Question: I have a basic line chart with two lines like this

I want to apply background in part where only blue line is to highlight part where both lines are. What is the best way to do this in D3.js?
Part of my code
'''
x = d3.time.scale()
.domain([date_from, date_to])
.range([0, width])
y = d3.scale.linear()
.domain([15, 30])
.range([height, 0])
line = d3.svg.line()
.x((d, i) -> x(parseDate(d.date)))
.y((d) -> y(d.price))
svg = d3.select("#graph").append("svg:svg")
.attr("width", width + 50)
.attr("height", height + 50)
.append("svg:g")
.attr("transform", "translate(25, 25)")
svg.append("svg:g")
.attr("class", "x axis")
.attr("transform", "translate(0, #{height})")
.call(xAxis)
svg.append("svg:g")
.attr("class", "grid")
.attr("transform", "translate(0, #{height})")
.call(xAxis.tickSize(-height, 0, 0).tickFormat("").ticks(80))
svg.append("svg:g")
.attr("class", "grid")
.call(yAxis.tickSize(-width, 0, 0).tickFormat("").ticks(40))
svg.append("svg:path")
.attr("class", "line")
.attr("d", line(data))
.style("stroke", (d) -> color("year"))
svg.append("svg:path")
.attr("class", "line")
.attr("d", line(data2))
.style("stroke", (d) -> color("month"))
'''
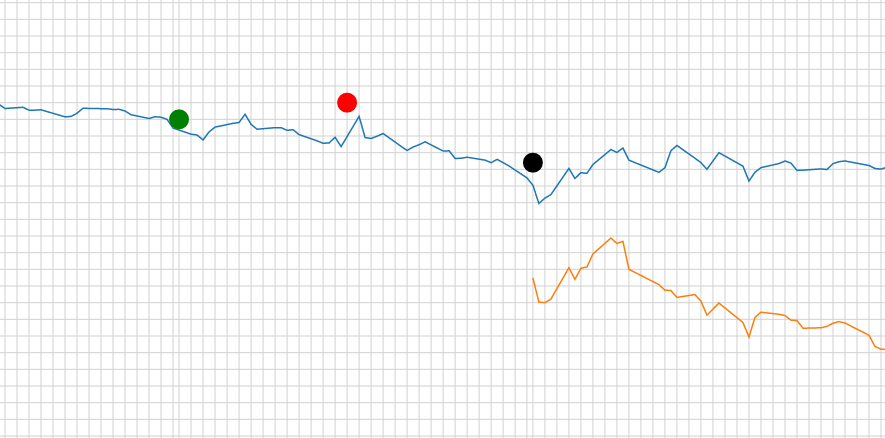
Answer: Draw a 'rect' element on that portion of the chart.
'''
var rectangle = svg.append("rect")
.attr("x", 0)
.attr("y", 0)
.attr("width", x(firstXValueOfSecondLine))
.attr("height", chartHeight)
.style('opacity', 0.5)
.style('fill', '#ededed');
'''